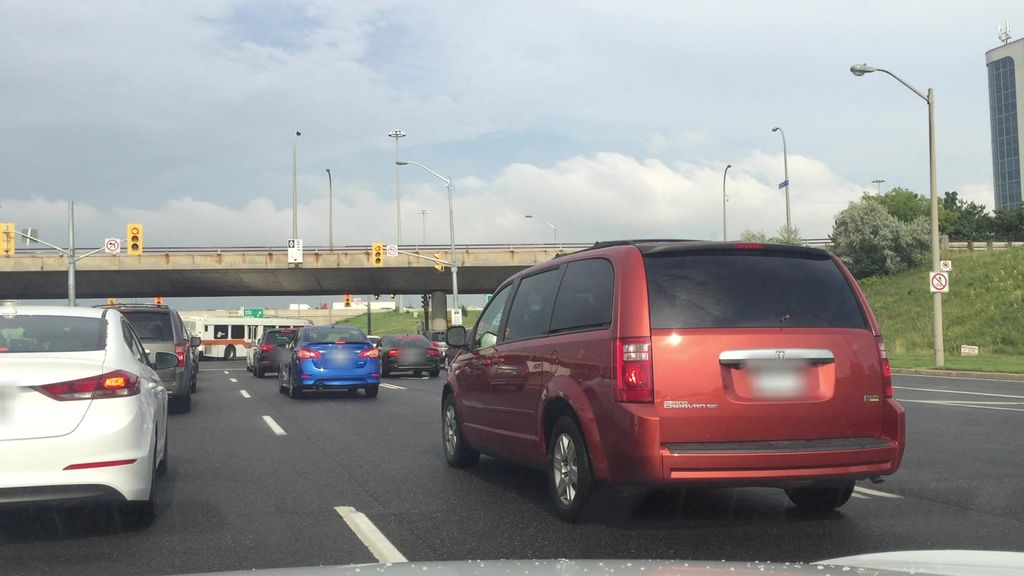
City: toronto